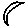
Label: moon